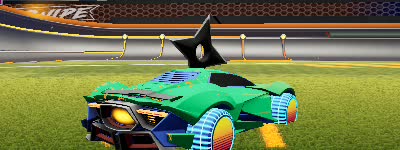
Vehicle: werewolf